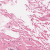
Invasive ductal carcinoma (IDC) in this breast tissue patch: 0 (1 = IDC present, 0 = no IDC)